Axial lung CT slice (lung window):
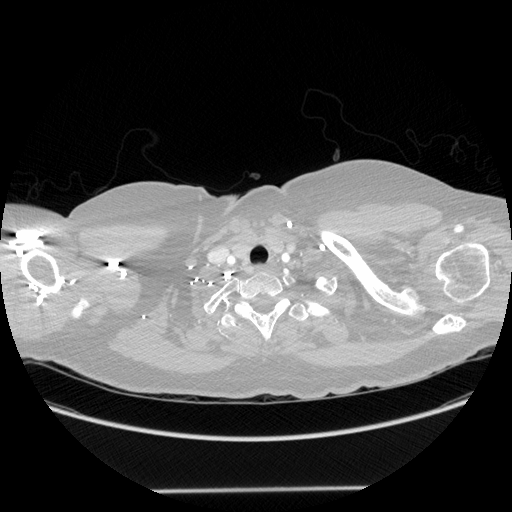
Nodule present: no